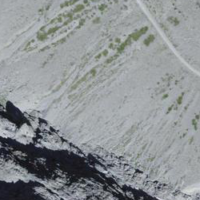
EUNIS habitat code: 48
Species observed at this site:
Pinguicula alpina
Viola calcarata